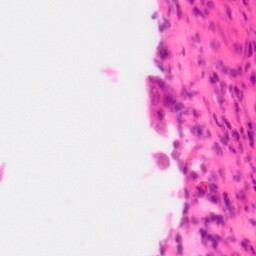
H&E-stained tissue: Colon